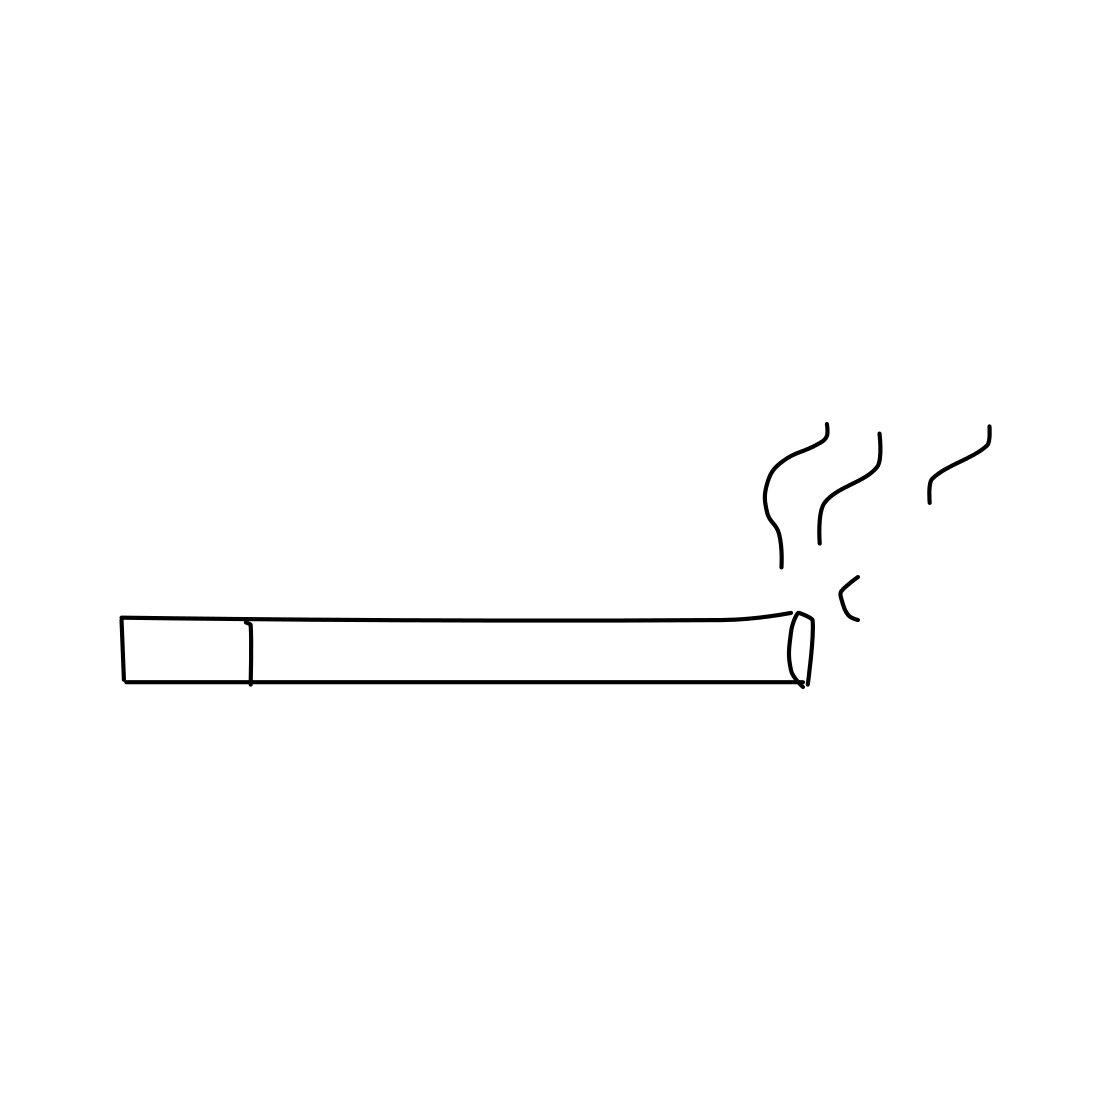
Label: cigarette